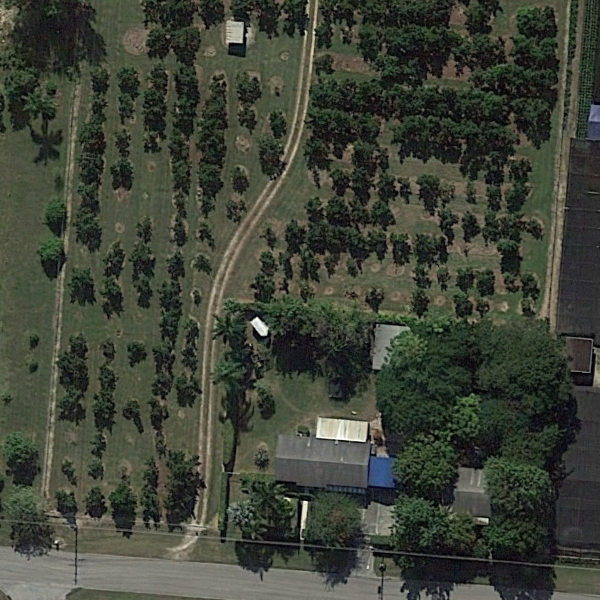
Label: SparseResidential